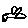
Label: bird